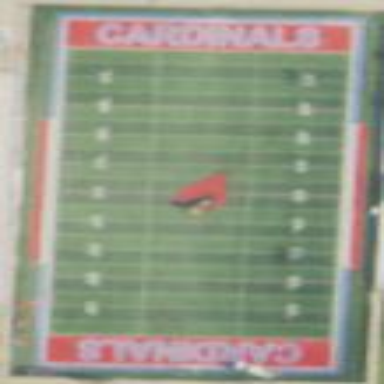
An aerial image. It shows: American football pitch.